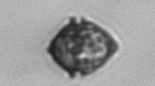
Label: Kryptoperidinium_triquetrum